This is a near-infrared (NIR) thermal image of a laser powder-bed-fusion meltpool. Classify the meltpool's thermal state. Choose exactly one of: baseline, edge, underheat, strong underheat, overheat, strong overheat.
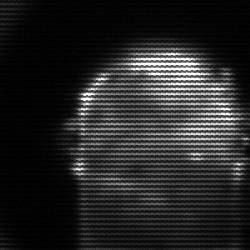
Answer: baseline